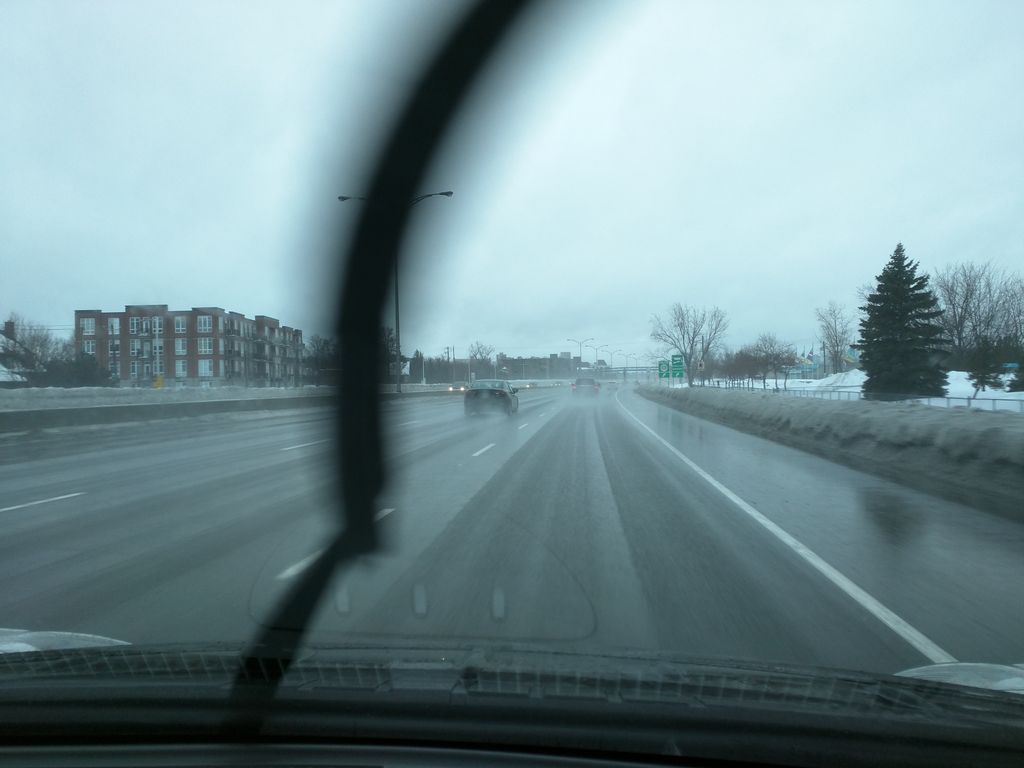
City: montreal